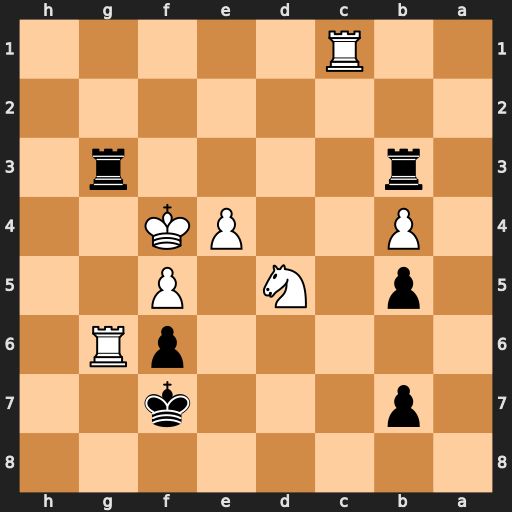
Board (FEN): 8/1p3k2/5pR1/1p1N1P2/1P2PK2/1r4r1/8/2R5
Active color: b
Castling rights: -
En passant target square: -
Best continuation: Rbf3#